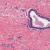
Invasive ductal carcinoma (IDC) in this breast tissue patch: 0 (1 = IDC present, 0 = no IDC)